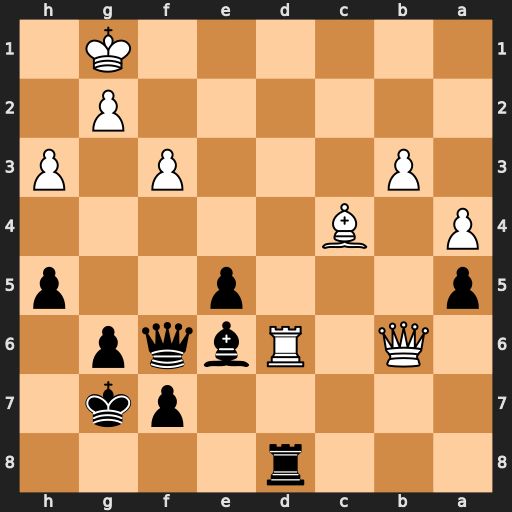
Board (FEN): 3r4/5pk1/1Q1Rbqp1/p3p2p/P1B5/1P3P1P/6P1/6K1
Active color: b
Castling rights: -
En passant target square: -
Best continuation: Rxd6 Qxd6 Bxc4 Qxf6+ Kxf6